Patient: sex M, age 76
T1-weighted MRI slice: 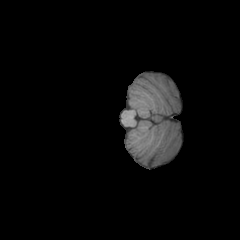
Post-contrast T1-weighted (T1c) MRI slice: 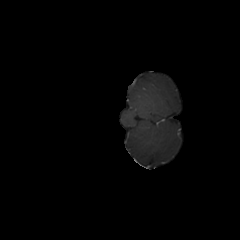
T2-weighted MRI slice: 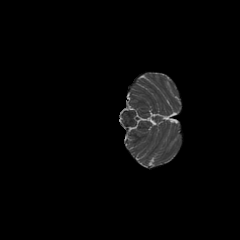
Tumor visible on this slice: no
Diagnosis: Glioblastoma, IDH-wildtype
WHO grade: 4